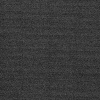
Atmospheric dust classification: dusty